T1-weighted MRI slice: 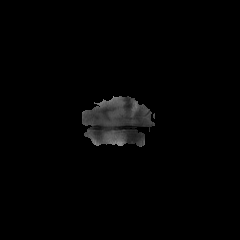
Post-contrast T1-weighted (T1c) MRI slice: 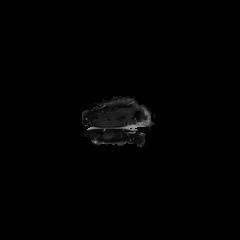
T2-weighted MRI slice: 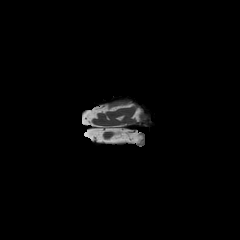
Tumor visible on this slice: no